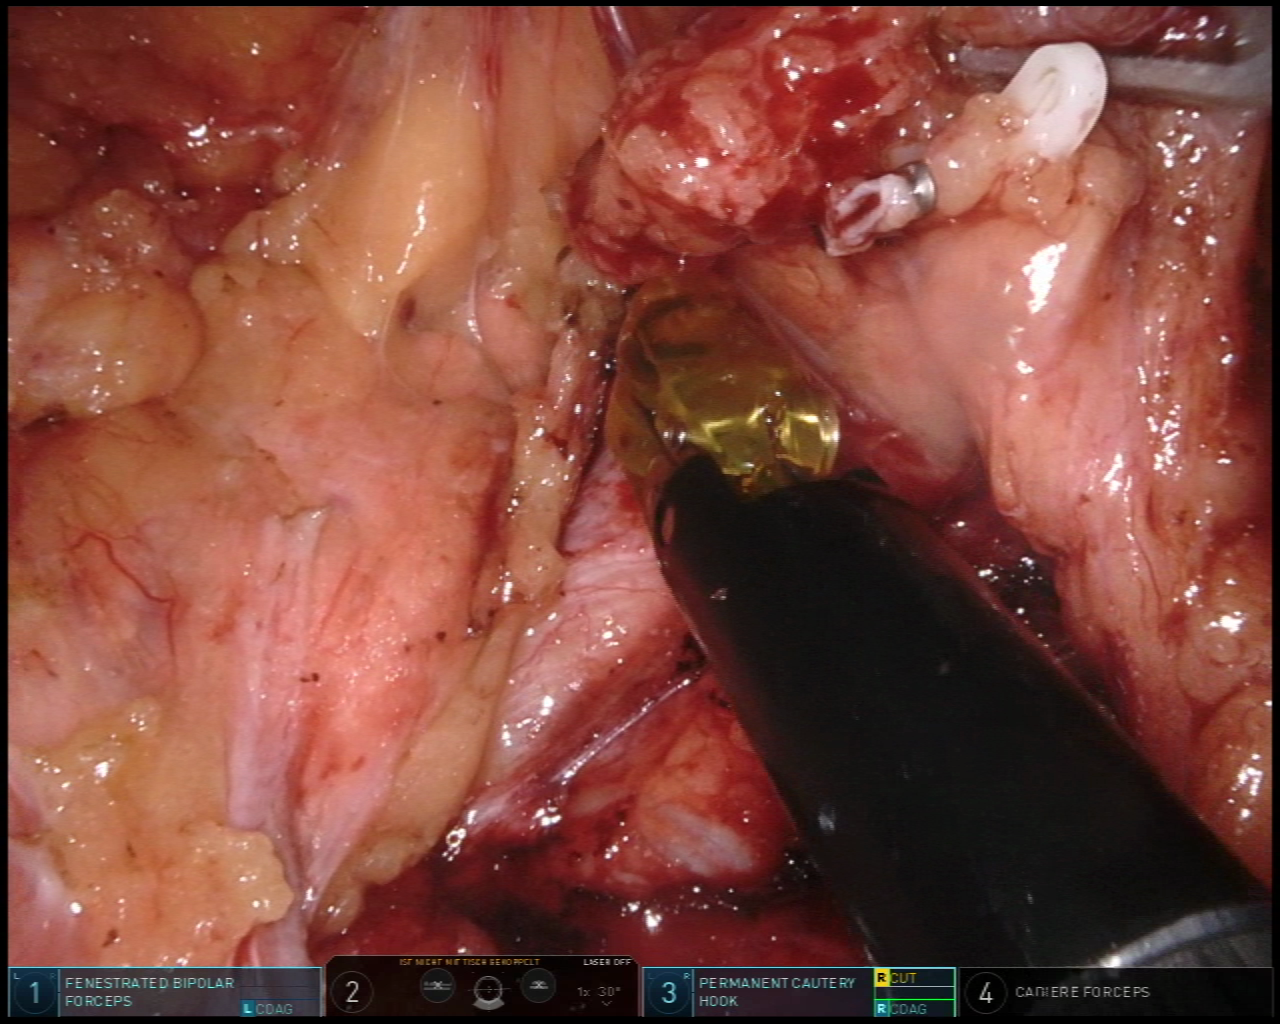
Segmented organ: pancreas
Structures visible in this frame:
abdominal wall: no
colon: no
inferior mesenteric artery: no
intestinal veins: no
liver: no
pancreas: yes
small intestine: yes
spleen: no
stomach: no
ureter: no
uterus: no
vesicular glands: no